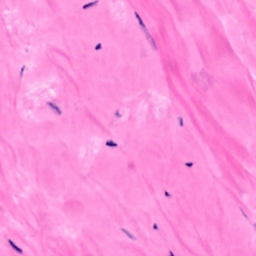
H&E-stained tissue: Breast